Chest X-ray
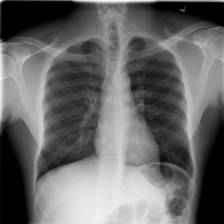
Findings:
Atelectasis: negative
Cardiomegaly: negative
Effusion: negative
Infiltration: positive
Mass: negative
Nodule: negative
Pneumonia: negative
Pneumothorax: negative
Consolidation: negative
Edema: negative
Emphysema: negative
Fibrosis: negative
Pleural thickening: negative
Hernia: negative